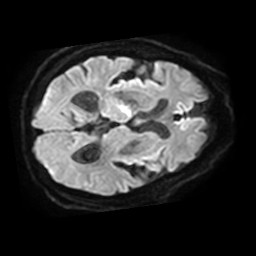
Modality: TRACE
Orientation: axial
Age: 72
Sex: male
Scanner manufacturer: philips
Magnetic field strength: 3 T
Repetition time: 4.031 s
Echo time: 0.05928 s